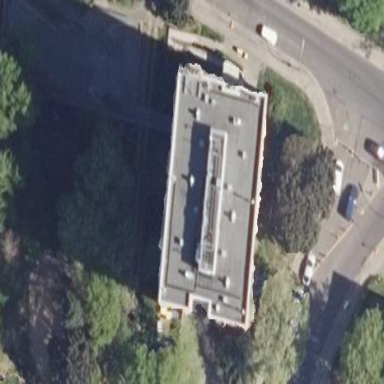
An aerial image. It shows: Building with apartments and flat roof.